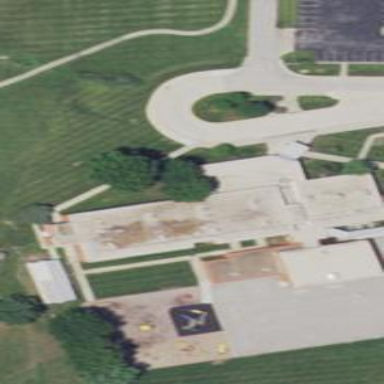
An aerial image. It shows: School building.